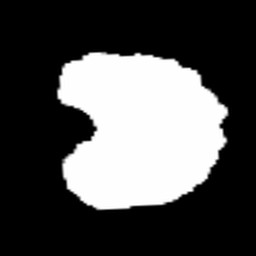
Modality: FA
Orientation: coronal
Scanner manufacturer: siemens
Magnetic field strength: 3 T
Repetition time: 3.6 s
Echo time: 0.092 s